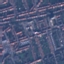
Land use / land cover class: Residential